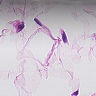
Metastatic tissue present: no